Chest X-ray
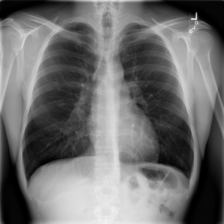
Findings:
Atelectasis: negative
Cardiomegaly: negative
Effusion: negative
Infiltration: positive
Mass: negative
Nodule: negative
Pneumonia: negative
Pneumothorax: negative
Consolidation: negative
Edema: negative
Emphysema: negative
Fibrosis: negative
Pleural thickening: negative
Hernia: negative